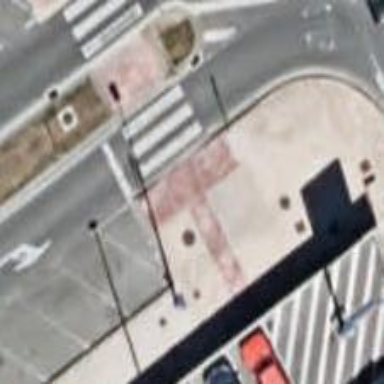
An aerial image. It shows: Uncontrolled road crossing.